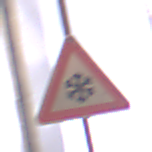
Verkehrszeichen: SchneeOderEisglaette
Umgebung: Outdoor, Urban
Tageszeit: Night
Wetter: Overcast
Licht: Artificial
Jahreszeit: Winter
Kontrast: MediumContrast